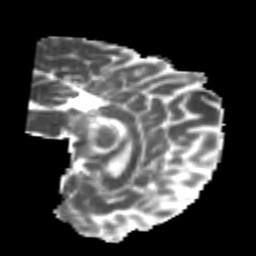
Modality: MD
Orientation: sagittal
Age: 20
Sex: male
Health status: healthy
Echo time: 0.074 s